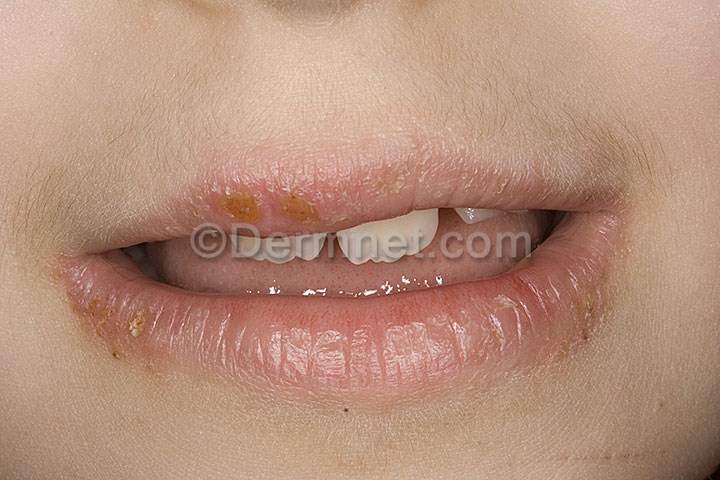
Disease: Atopic Dermatitis Photos